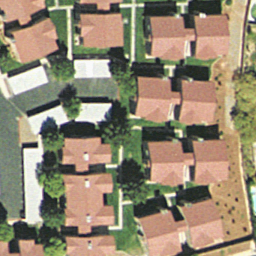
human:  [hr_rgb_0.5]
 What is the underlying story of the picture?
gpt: dense residential